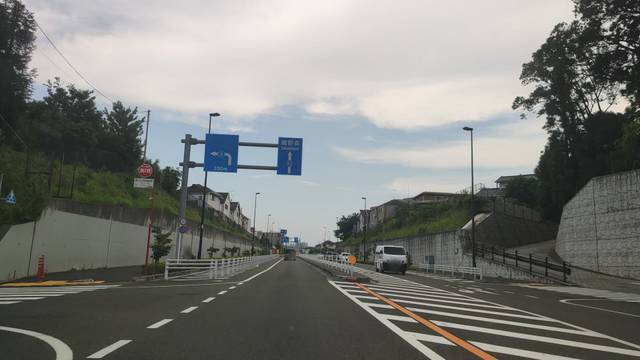
Region: Japan
Coordinates: 35.559, 139.448